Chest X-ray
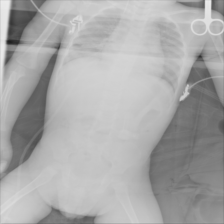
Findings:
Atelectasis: negative
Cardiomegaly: negative
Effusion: negative
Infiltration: negative
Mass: negative
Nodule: negative
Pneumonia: negative
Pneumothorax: negative
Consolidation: negative
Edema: negative
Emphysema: negative
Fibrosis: negative
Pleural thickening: negative
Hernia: negative